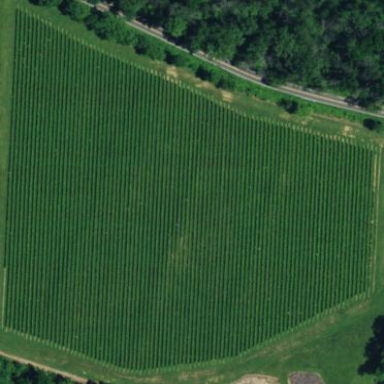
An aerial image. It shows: Vineyard with grape crops.